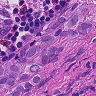
Metastatic tissue present: yes